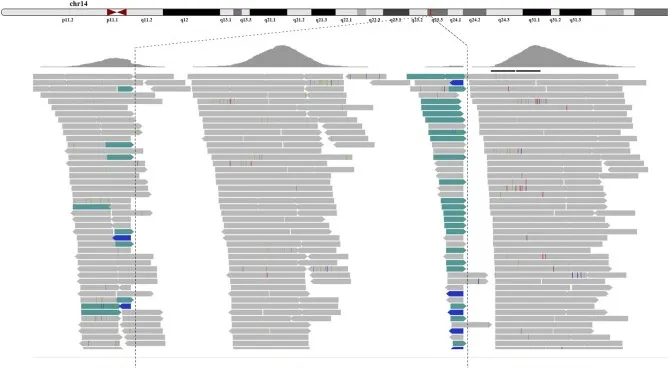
Next-generation sequencing. The intronic inversion mutation located between intron 19 and 20 of the SPTB gene was visualized by the integrative genomic viewer. The discordant reads are labelled green and blue.
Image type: chart (chart)